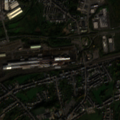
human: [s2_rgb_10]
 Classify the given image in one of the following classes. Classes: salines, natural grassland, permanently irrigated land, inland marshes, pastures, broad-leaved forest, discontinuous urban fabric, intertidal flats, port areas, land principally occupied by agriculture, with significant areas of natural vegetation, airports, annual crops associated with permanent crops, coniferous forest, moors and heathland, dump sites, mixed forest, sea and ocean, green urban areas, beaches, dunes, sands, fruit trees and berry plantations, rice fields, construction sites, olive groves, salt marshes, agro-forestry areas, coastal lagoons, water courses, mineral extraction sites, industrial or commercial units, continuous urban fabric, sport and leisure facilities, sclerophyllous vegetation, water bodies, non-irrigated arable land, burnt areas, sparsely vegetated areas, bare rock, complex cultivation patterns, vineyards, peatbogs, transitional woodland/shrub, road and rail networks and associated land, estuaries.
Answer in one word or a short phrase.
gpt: discontinuous urban fabric, industrial or commercial units, pastures